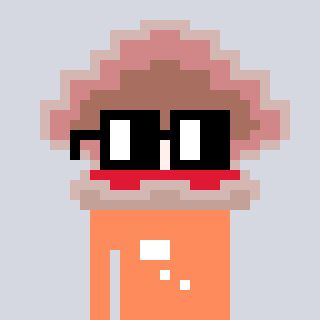
a pixel art character with square black glasses, a oyster-shaped head and a peachy-colored body on a cool background